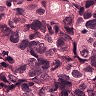
Metastatic tissue present: yes